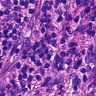
Metastatic tissue present: yes